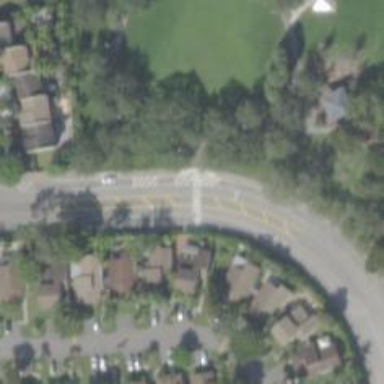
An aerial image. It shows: Uncontrolled zebra crossing on the road.